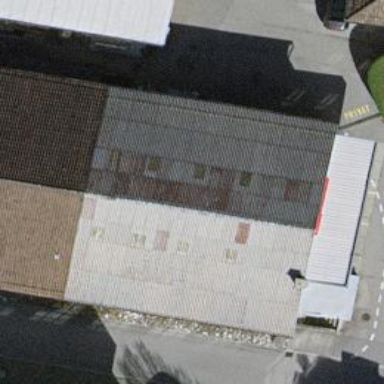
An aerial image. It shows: Restaurant.